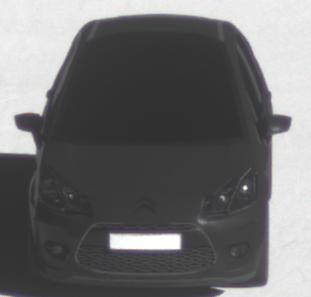
Make: Citroen
Model: C3 1.1
Detailed model: C3 (II)
Model produced from: 2010/01
Model produced until: 2012/03
Doors: 5
Color: black
Road condition: dry road
Daytime: morning or afternoon
Contrast: high contrast